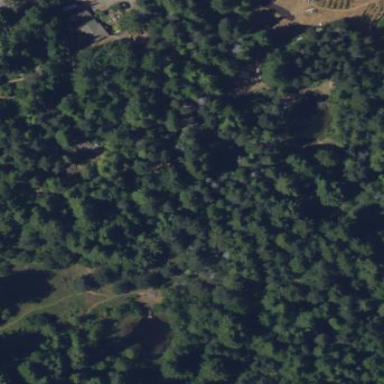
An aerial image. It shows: Forest area.